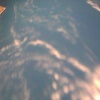
Label: water